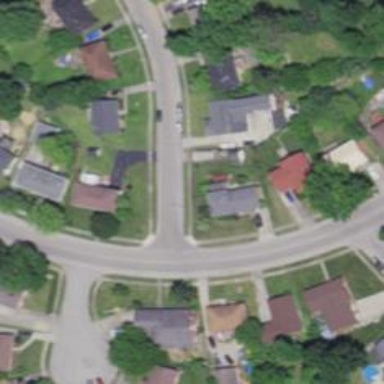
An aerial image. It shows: Road with stop sign.